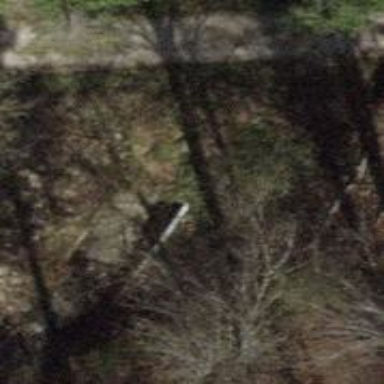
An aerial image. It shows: Culvert tunnel.